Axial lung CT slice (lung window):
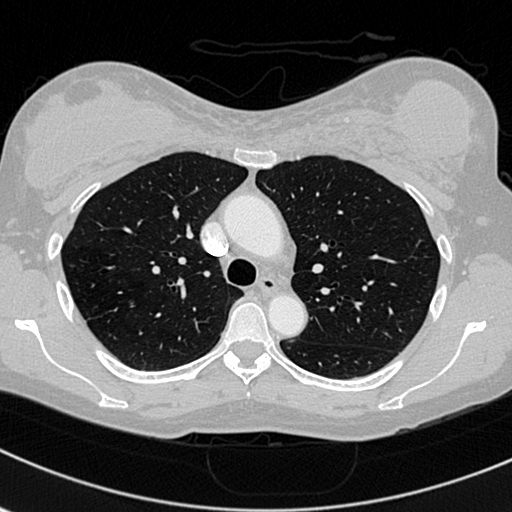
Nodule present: no